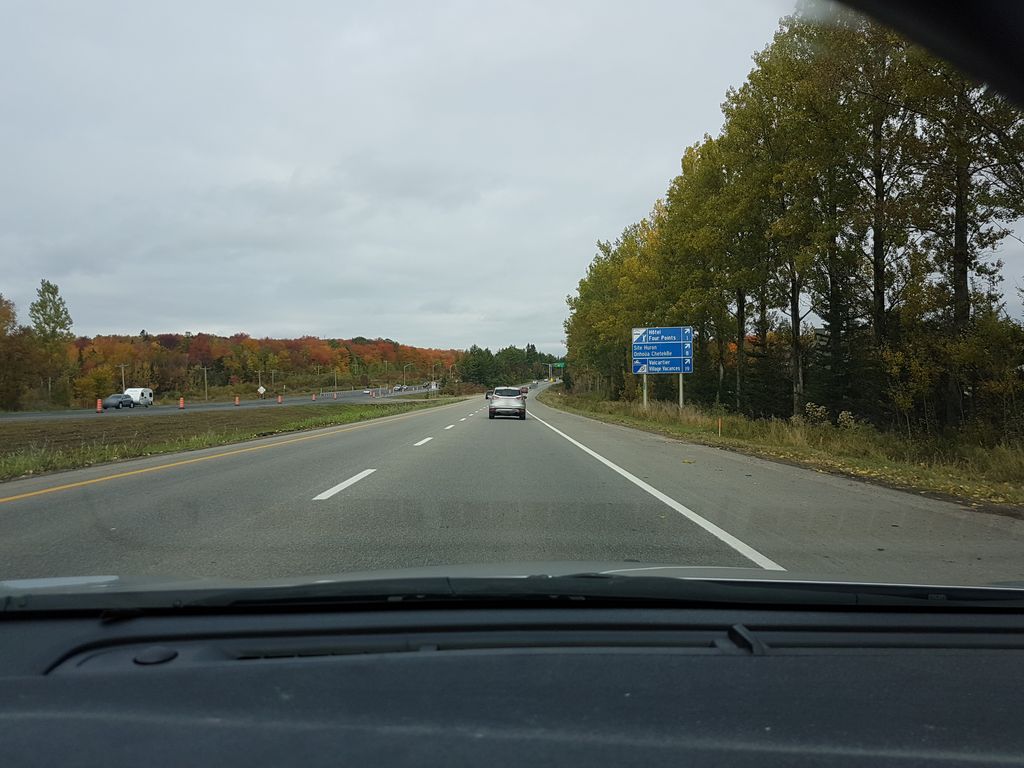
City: quebec_city